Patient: sex M, age 46
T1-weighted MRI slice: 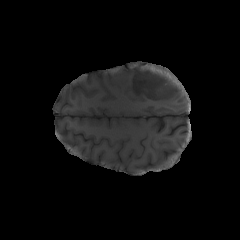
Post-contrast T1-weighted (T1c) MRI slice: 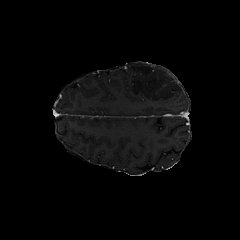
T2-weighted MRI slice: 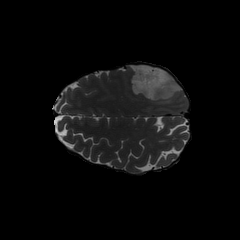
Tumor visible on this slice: yes
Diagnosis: Astrocytoma, IDH-mutant
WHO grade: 3